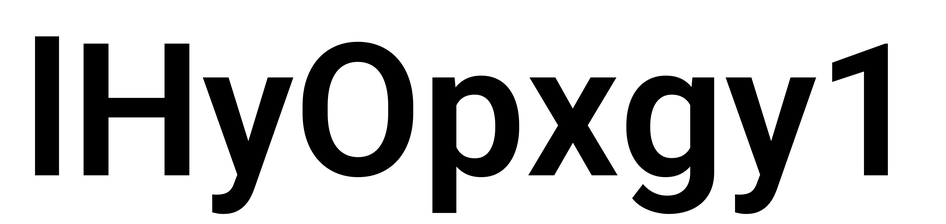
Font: Roboto_SemiBold